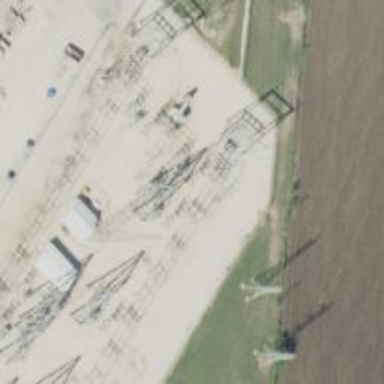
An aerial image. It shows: Switch used for power control.